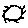
Label: sun